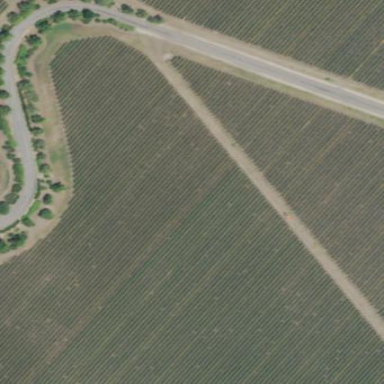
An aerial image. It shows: Vineyard with grape crops.